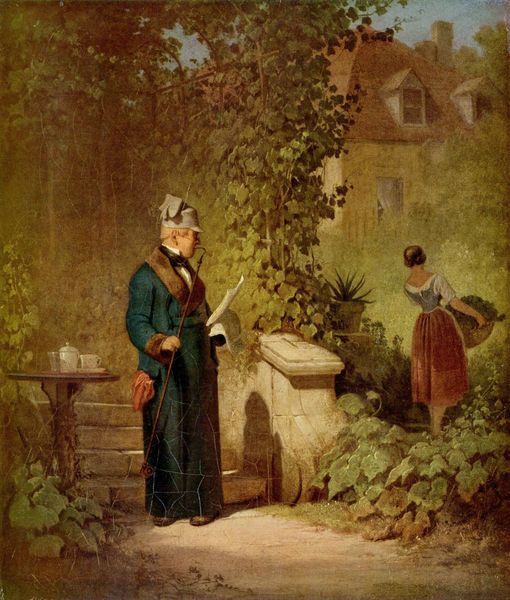
Titel: Zeitungsleser im Garten
Künstler: Carl Spitzweg
Standort: München
Institution: Privatsammlung
Schlagwörter: baum, blau, blätter, dunkel, gemälde, hand, himmel, körper, laub, mann, schatten, umhang, weiß, wolken, bäume, frauen, gelb, grün, landschaft, menschen, mädchen, sand, äste, blume, blumen, braun, fenster, frau, grau, haar, hell, holz, hut, kleid, licht, männer, schwarz, szene, terasse, tisch, tür, anlage, blick, blüte, dach, gebäude, haus, park, rot, tuch, weg, wolke, beige, rock, schleife, alt, bart, hemd, jacke, jung, kappe, mütze, wand, arm, arme, falten, kleidung, kragen, mensch, stehen, stein, steine, tablett, teller, tragen, ärmel, gelehrte, hände, öl, ast, häuser, natur, brücke, brüstung, sonne, boden, gold, haare, mantel, kind, personen, blatt, girlande, person, pflanze, pflanzen, schulter, schultern, genre, kamin, kinder, schornstein, stock, garten, kanne, ranken, trauben, beine, fell, schürze, bein, magd, sommer, papier, papiere, fußboden, mieder, schuhe, stab, ernte, warm, sonnenlicht, dächer, giebel, mauer, tag, hof, bank, ölgemälde, treppe, treppen, vorsprung, wild, wein, kaffee, pfeife, rauchen, poet, hausmantel, korb, tischchen, tasse, stufe, stufen, tee, bretter, junge frau, gehrock, weste, frühling, wände, carl spitzweg, spitzweg, treppenstufen, ruine, tablet, hausherr, dachfenster, brett, stengel, geschirr, kaffeekanne, service, militär, soldat, tasche, ehefrau, fräulein, flora, ranke, biedermeier, taschentuch, efeu, weintrauben, knospe, knospen, mauern, walmdach, brief, raucher, wanderer, fauna, stauden, kletterpflanze, treppenstufe, gaube, teekanne, sach, pfeiffe, traube, weintraube, dienstmagd, wilder wein, zeitungsleser, laube, dirndl, schlafrock, mamor, nachschauen, first, gartenanlage, gaupe, wäschekorb, morgenrock, spanner, wäscherin, teeservice, erhebung, morgenstern, mädel, nachblicken, philister, schattem, maitresse, wilder, dienstmagt, gatren, karl spitzweg, carl spitzeweg, langpfeife, schöne frau, schöne frau beim arbeiten, rotes taschentuch, es servce